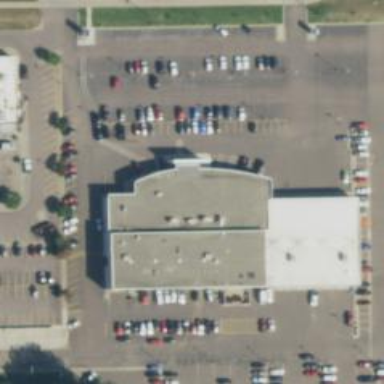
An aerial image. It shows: Car shop building.